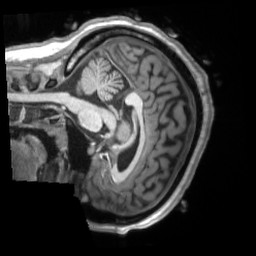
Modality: T1w
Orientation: sagittal
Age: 26
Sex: female
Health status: ill
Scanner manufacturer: siemens
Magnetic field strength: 3 T
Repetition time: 2.2 s
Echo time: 0.00157 s